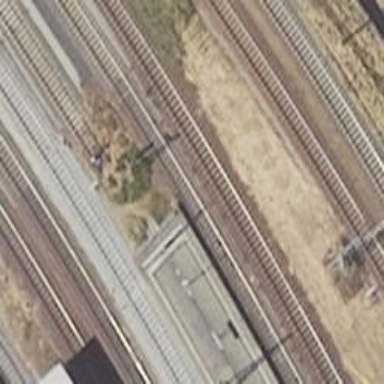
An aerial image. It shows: Railway signal.